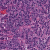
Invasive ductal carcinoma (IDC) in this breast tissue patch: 1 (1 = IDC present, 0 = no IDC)